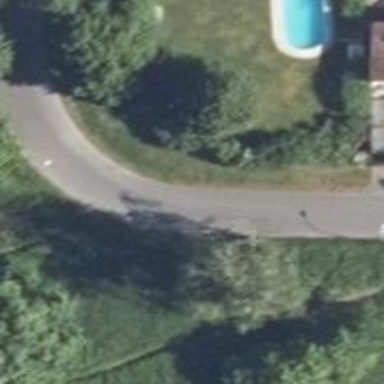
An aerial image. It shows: Residential road with asphalt surface.